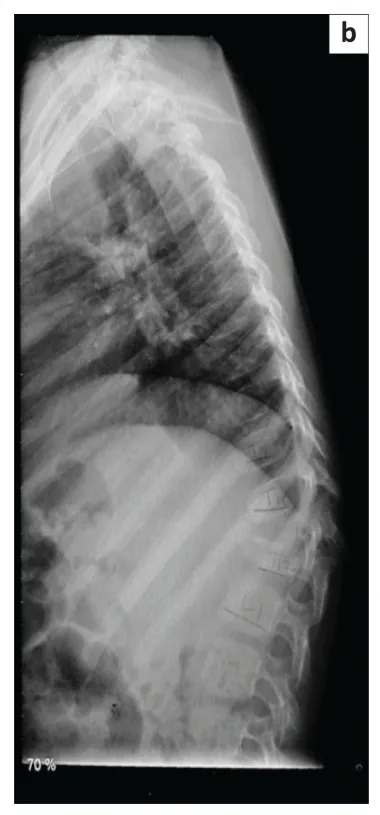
T12 lower end plate destruction with peri-vertebral shadow.
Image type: radiology (x_ray)